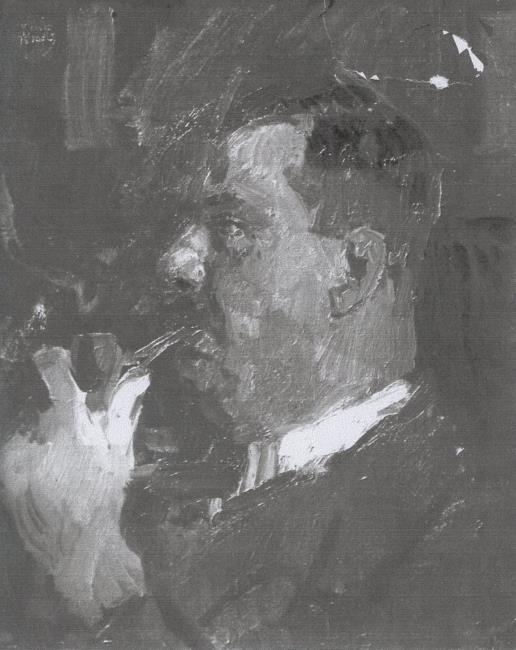
Title: Portrait of J.M.P Glerum
Artist: Isaac Israels
Earliest date: 1919
Latest date: 1919
Genre: painting
Iconography: Tobacco
Keywords: man's portrait, pipe, head to the left side (profile), pipe, neckcloth, smoking (activity)